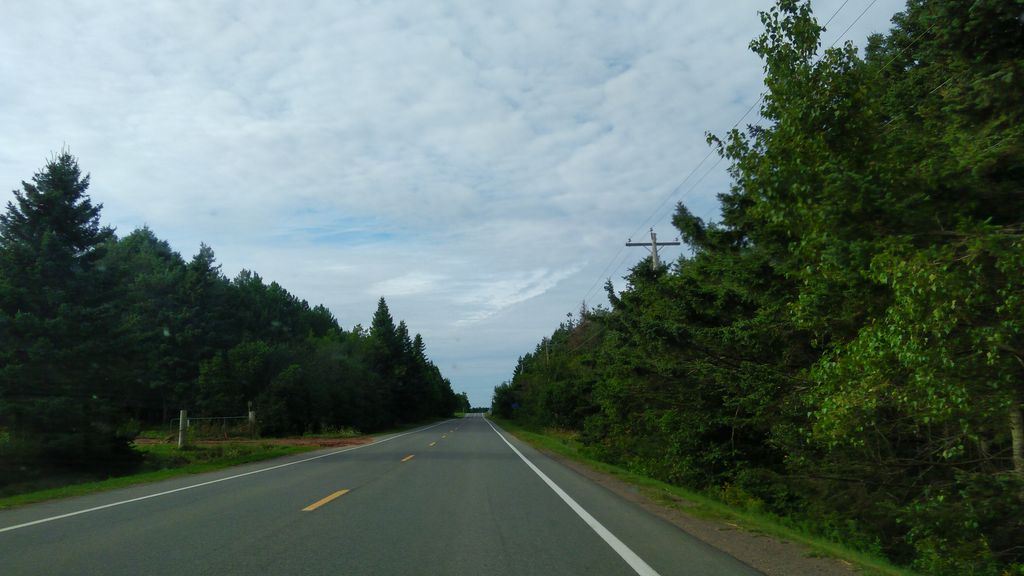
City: charlottetown